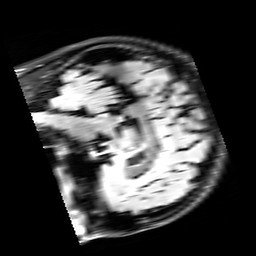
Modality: FLAIR
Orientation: sagittal
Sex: female
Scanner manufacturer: siemens
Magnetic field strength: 3 T
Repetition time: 10 s
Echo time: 0.09 s